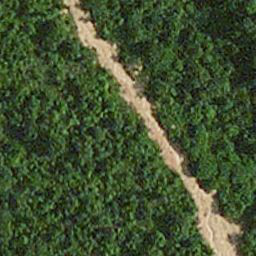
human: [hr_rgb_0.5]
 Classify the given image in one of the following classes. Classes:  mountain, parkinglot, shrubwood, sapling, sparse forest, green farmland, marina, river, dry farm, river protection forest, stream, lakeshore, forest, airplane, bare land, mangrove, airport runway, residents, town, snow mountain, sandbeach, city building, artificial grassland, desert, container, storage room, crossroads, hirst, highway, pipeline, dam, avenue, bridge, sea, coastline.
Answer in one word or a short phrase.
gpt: avenue